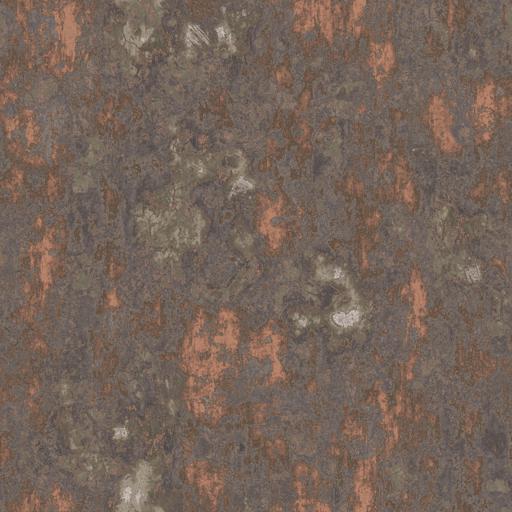
Tags: bronze dark erode erosion metal old rust rusted scratched scratches